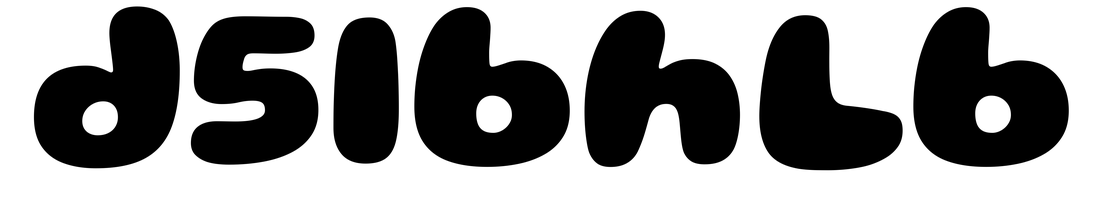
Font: Gluten_ExtraBold